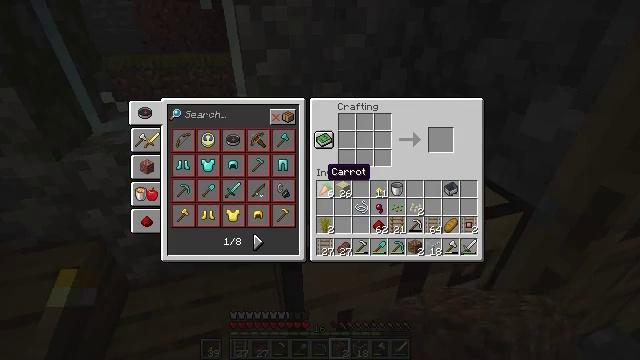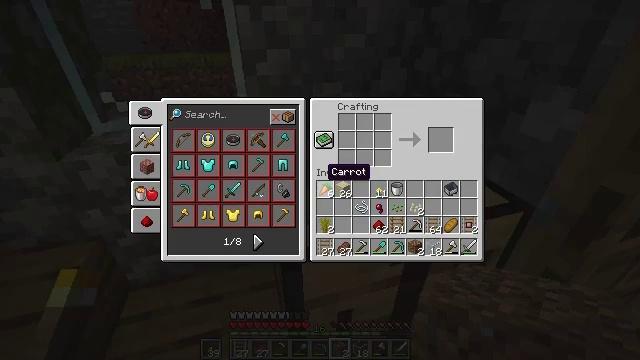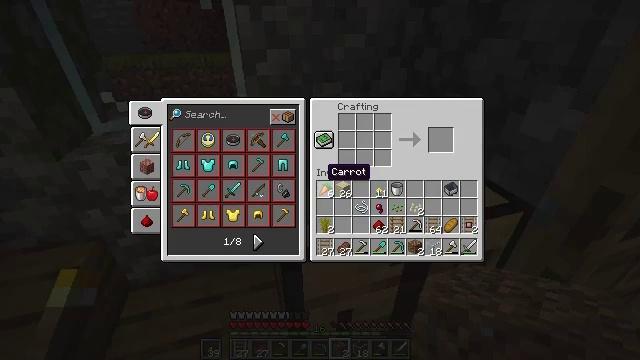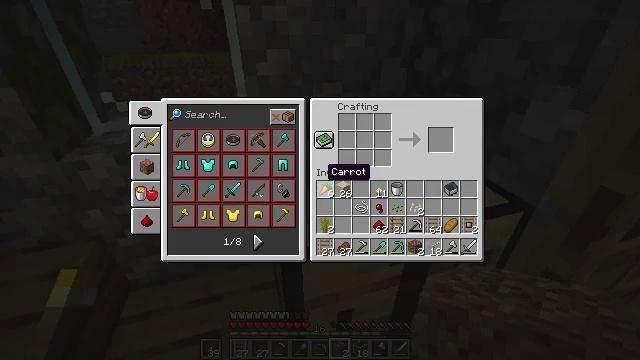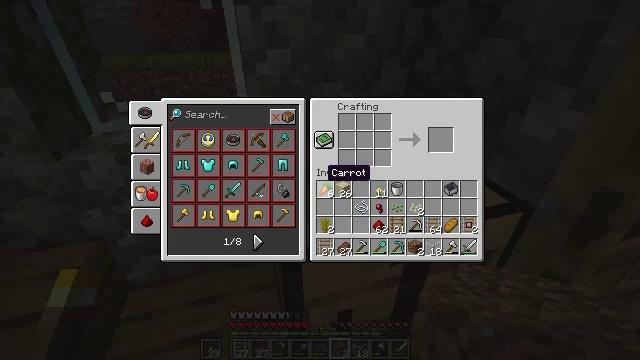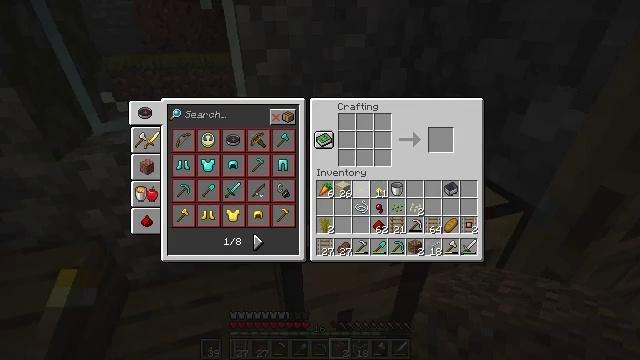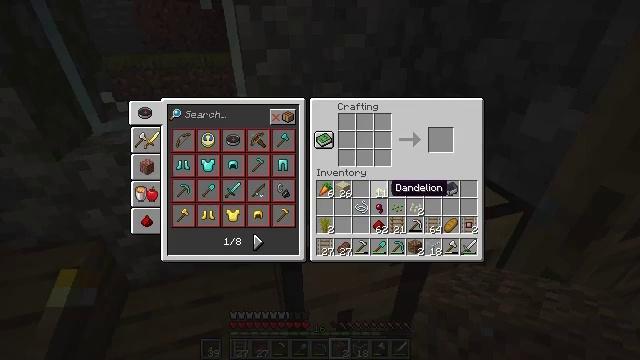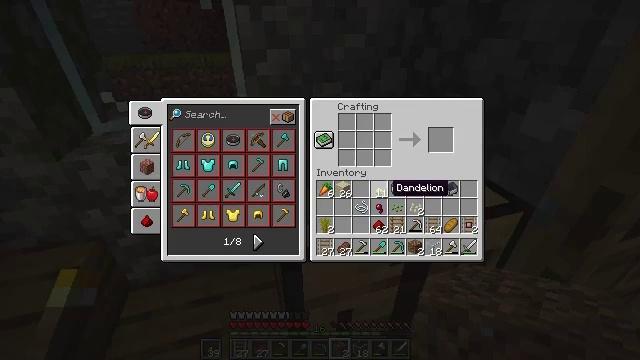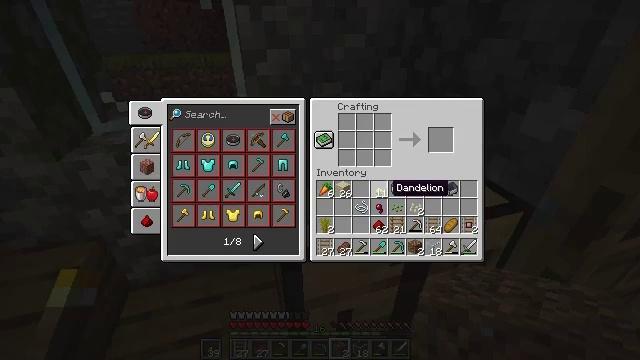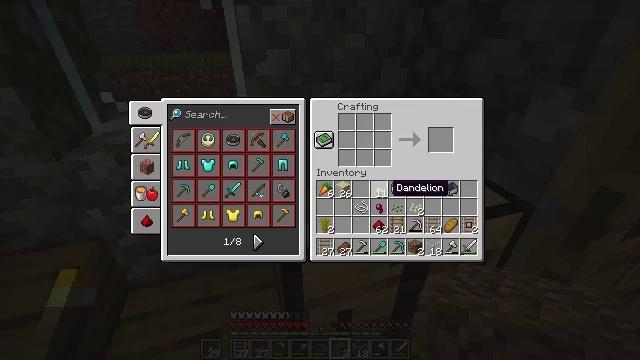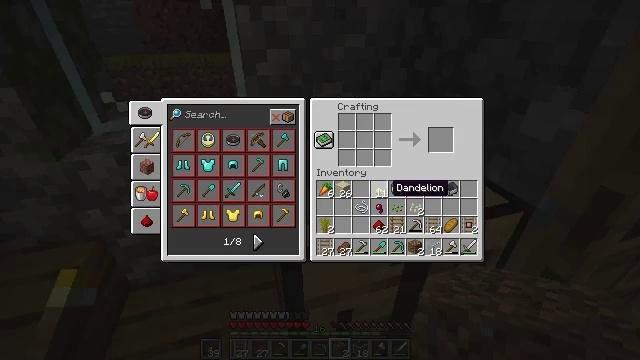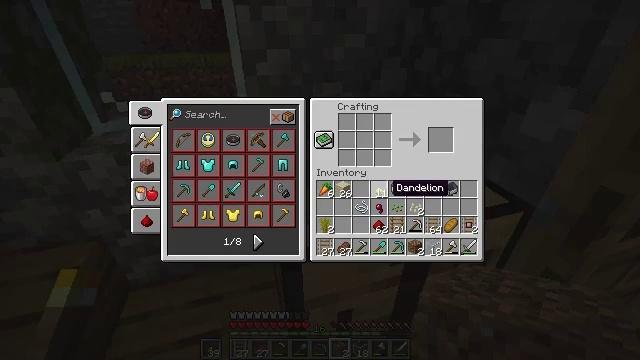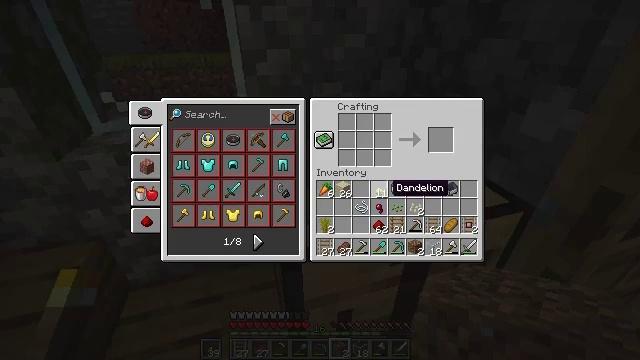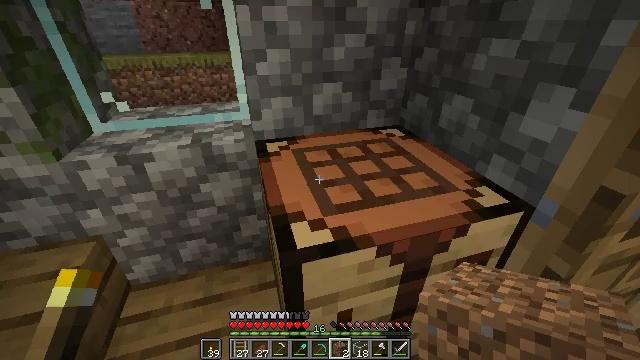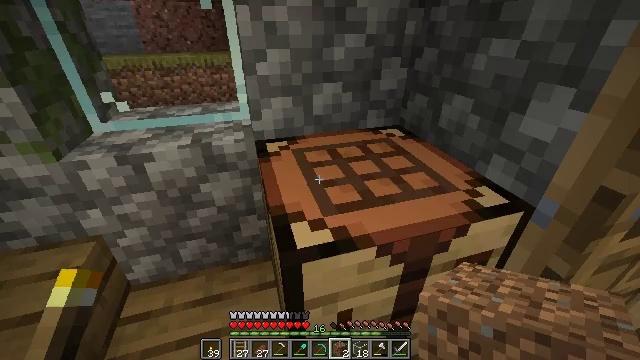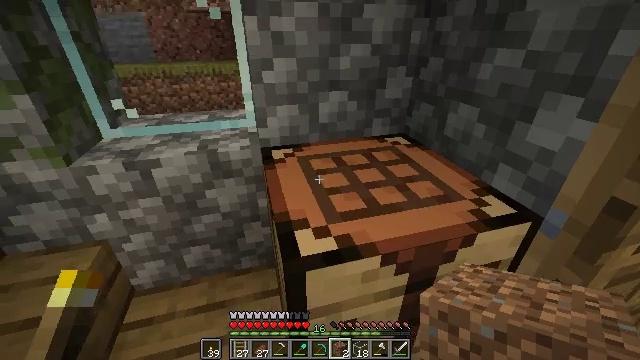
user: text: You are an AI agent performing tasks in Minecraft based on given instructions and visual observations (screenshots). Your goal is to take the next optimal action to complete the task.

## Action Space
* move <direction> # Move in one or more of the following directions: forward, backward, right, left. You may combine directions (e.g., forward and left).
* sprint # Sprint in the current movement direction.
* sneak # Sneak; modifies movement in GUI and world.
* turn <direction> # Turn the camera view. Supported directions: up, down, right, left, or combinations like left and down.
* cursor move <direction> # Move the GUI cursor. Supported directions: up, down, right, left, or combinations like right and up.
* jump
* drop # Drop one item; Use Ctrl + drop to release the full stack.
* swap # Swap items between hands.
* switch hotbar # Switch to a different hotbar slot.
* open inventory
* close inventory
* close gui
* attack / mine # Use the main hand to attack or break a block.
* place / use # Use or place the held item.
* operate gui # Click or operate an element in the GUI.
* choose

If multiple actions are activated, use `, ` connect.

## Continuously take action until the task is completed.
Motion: motion action
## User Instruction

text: Open the crafting table and craft a cobblestone wall.
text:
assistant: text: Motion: no_op
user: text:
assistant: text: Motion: no_op
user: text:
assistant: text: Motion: no_op
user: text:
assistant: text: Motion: no_op
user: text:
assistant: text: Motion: cursor move right and down
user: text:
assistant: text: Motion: cursor move right
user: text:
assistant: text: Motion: no_op
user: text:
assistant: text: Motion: no_op
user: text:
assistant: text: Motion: no_op
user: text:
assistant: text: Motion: no_op
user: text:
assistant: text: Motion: no_op
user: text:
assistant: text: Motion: no_op
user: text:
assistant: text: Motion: no_op
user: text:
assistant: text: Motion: close gui
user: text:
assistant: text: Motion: turn left and up
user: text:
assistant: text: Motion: turn left and up
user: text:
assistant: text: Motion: turn left and up
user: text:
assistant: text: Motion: turn left and up
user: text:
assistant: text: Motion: turn left and up
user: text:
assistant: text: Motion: turn left and up
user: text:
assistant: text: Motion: no_op
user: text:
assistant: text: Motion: use / place
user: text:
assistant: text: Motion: use / place
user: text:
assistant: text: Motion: use / place
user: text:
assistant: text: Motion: use / place
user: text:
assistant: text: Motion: use / place
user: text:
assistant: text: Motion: open gui
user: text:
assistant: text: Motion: no_op
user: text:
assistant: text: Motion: no_op
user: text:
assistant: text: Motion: no_op